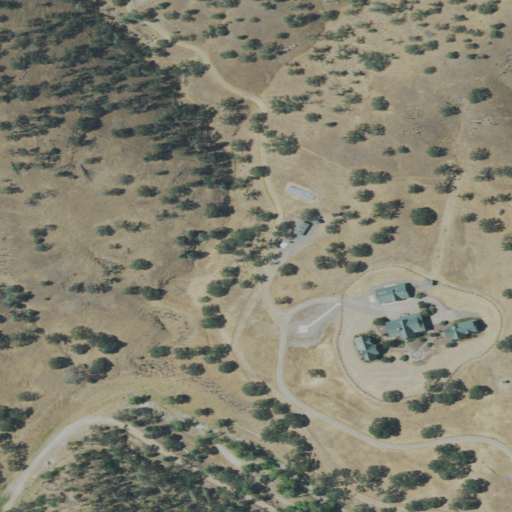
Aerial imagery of valley in California named Sycamore Canyon containing grassland, open development, shrub, low intensity development, and mixed forest